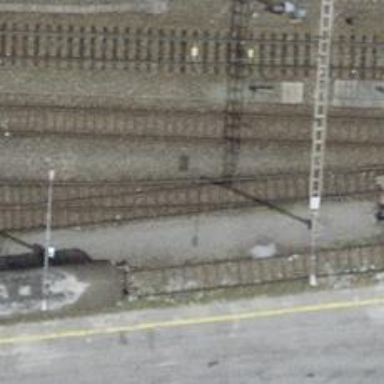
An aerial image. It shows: Railway yard with one track.